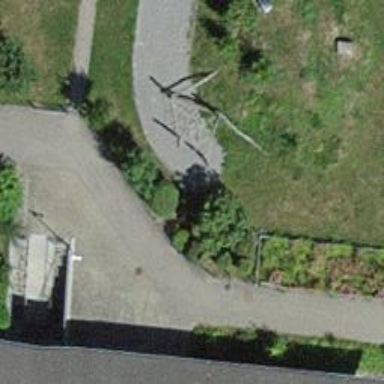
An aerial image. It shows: Concrete path.